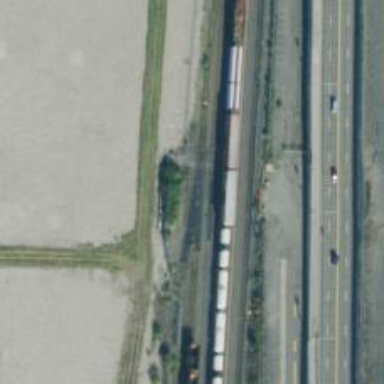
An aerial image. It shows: Abandoned railway.